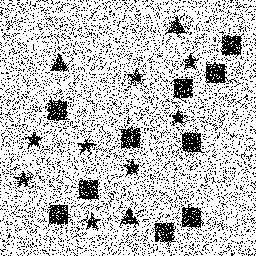
Squares: 10
Triangles: 3
Stars: 8
Total shapes: 21